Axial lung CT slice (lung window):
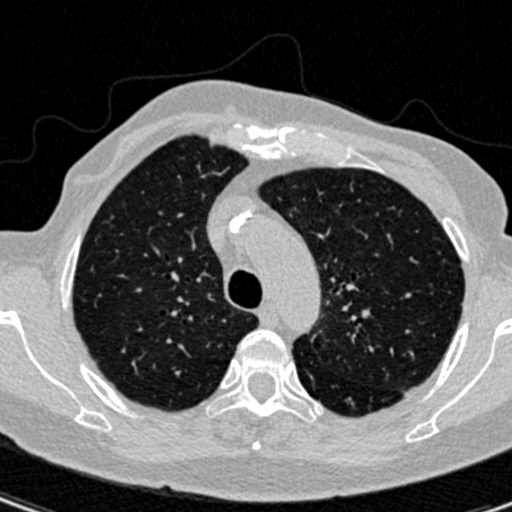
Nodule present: no